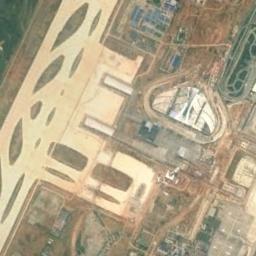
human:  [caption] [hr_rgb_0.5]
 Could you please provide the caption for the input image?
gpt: The airport is built by the sea and the sea water is light blue .

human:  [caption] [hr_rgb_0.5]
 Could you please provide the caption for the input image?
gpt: A complex airport with many runways and buildings .

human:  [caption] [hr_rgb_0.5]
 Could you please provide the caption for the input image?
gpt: An airport with some runways and buildings in the vacant lot .

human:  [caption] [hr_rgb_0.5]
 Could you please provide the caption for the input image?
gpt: There is an airport built in bare land next to the field .

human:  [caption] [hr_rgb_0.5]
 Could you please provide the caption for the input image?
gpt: There are two oval meadows at the airfield .